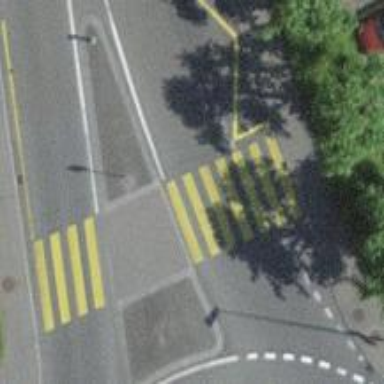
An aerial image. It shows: Traffic island located on footway.